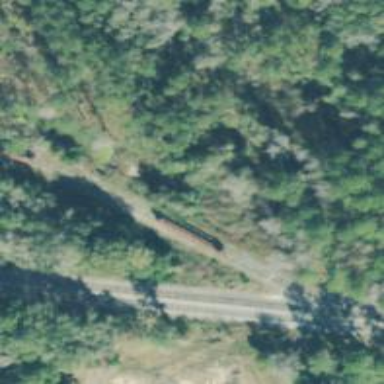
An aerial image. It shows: Railway spur service transporting lumber.